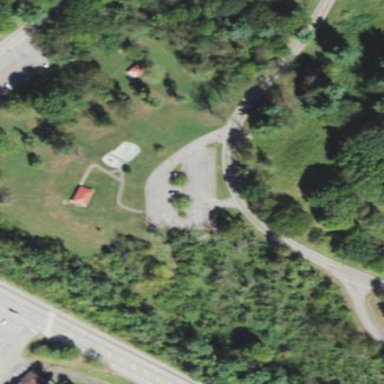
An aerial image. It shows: Paved parking area.